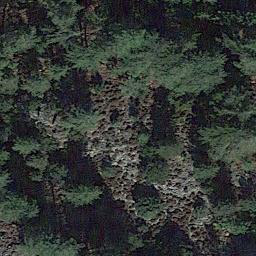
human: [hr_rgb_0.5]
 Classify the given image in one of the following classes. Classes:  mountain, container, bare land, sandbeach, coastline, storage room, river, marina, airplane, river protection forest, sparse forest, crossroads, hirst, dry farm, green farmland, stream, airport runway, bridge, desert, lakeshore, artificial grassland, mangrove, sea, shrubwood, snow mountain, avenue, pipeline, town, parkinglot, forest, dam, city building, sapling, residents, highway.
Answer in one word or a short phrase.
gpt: forest